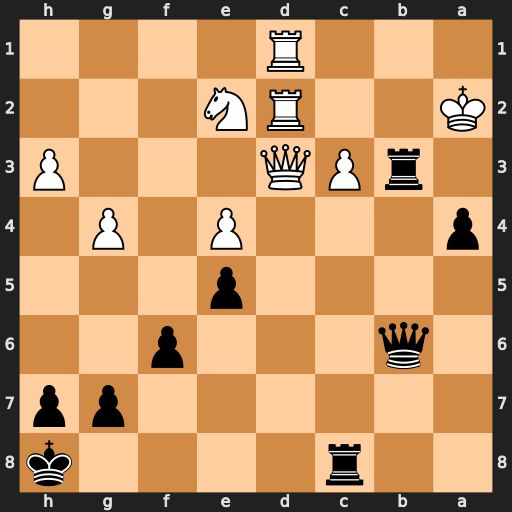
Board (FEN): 2r4k/6pp/1q3p2/4p3/p3P1P1/1rPQ3P/K2RN3/3R4
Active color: b
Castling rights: -
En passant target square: -
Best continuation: Ra3+ Kxa3 Qb3#